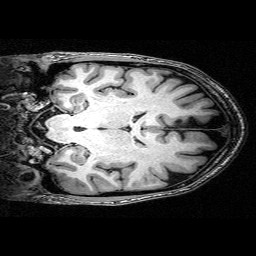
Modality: T1w
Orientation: coronal
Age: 59
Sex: male
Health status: ill
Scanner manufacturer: siemens
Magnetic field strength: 3 T
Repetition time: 0.0025 s
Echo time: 0.00336 s